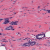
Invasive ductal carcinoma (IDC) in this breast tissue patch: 1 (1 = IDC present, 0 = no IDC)